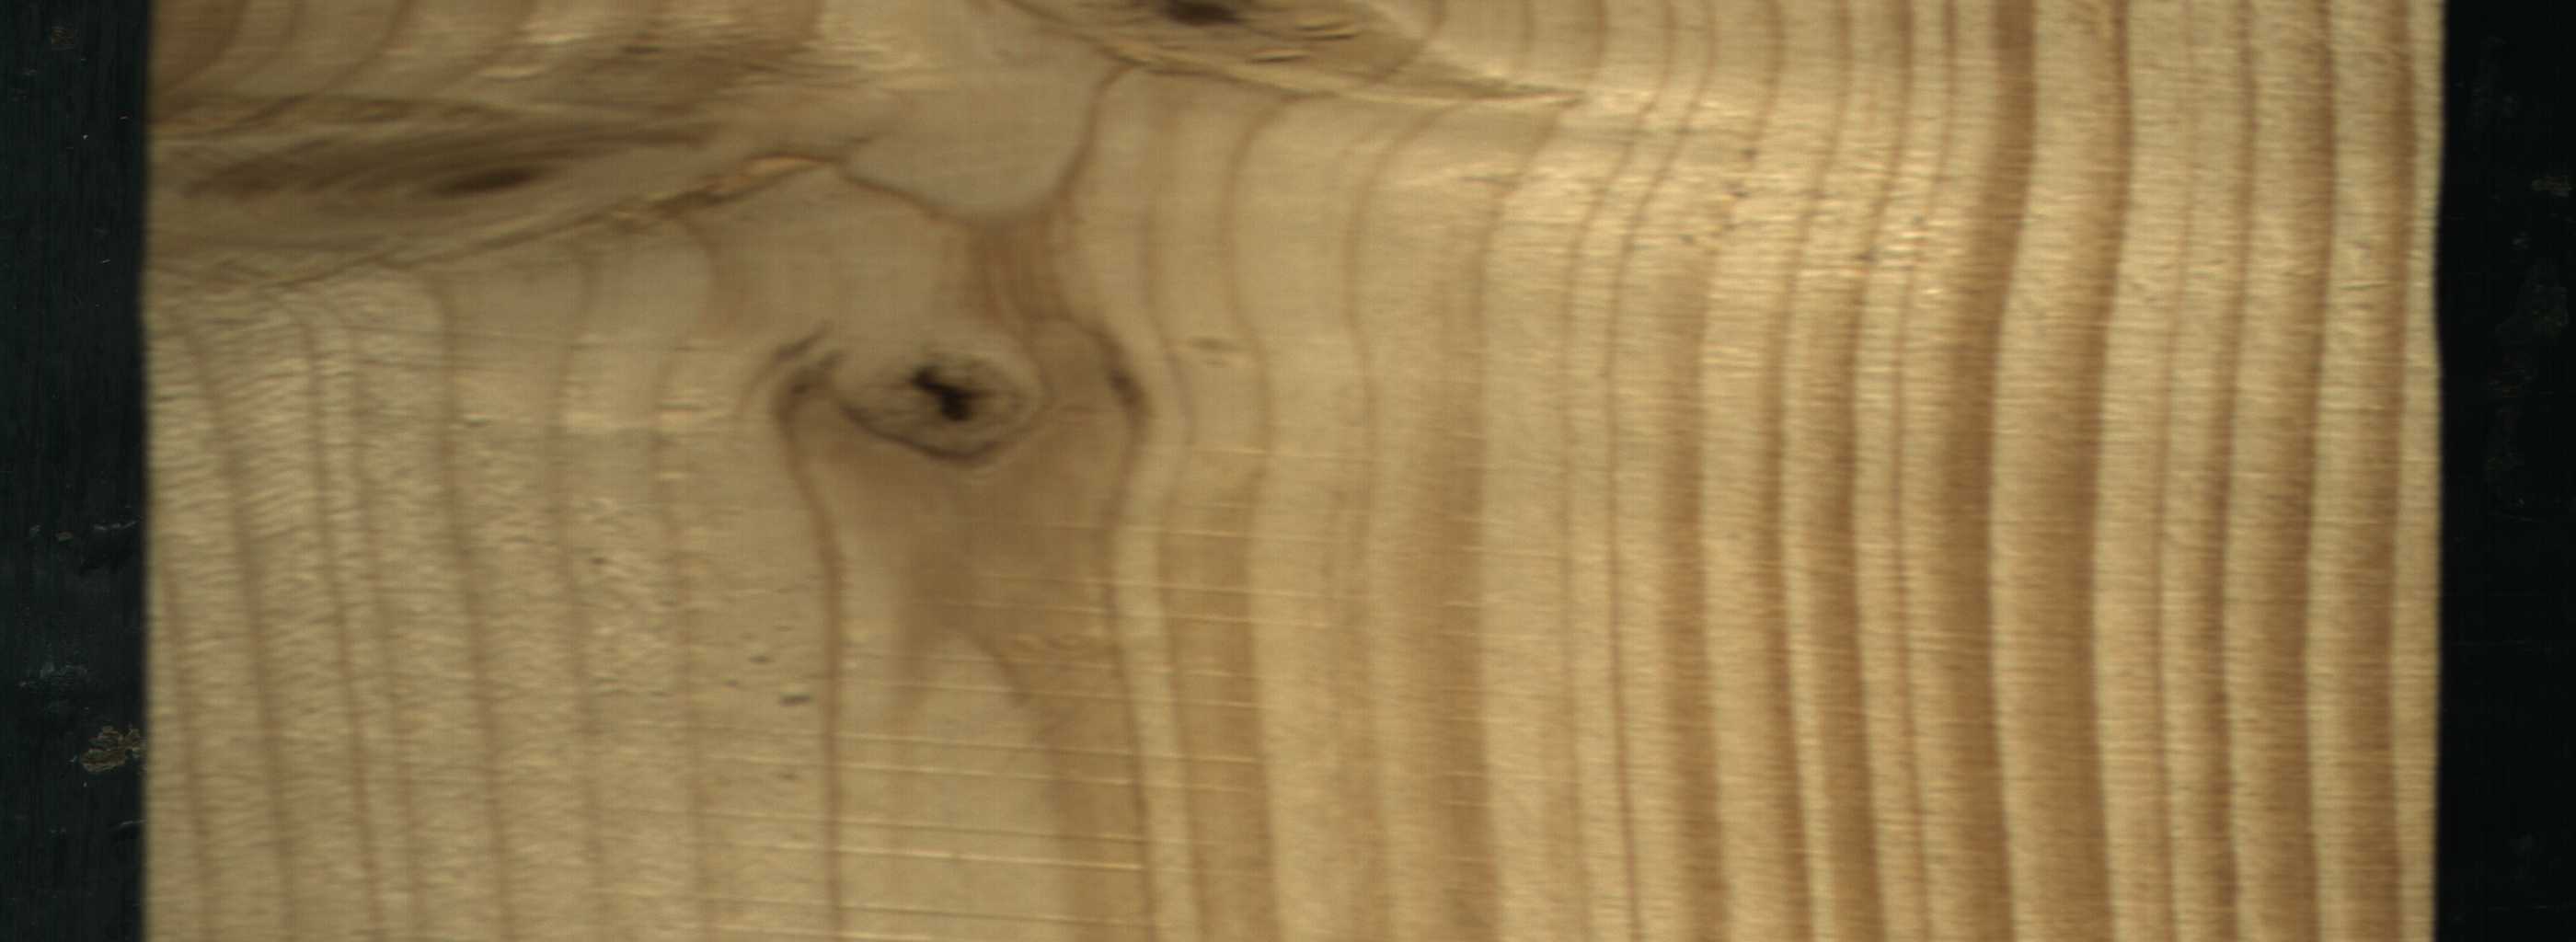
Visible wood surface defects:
Dead_Knot
Live_Knot
Live_Knot